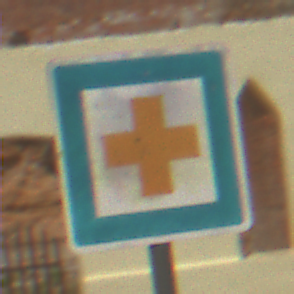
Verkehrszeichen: ErsteHilfe
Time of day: Midday
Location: Outdoor (Suburban)
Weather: PartlyCloudy
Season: NotSpecified
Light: Natural